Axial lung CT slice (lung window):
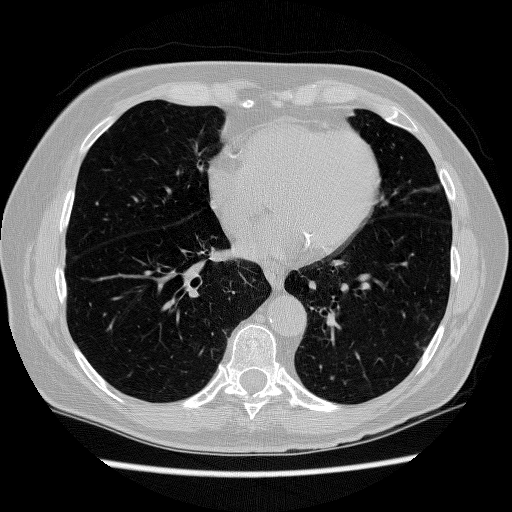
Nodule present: no